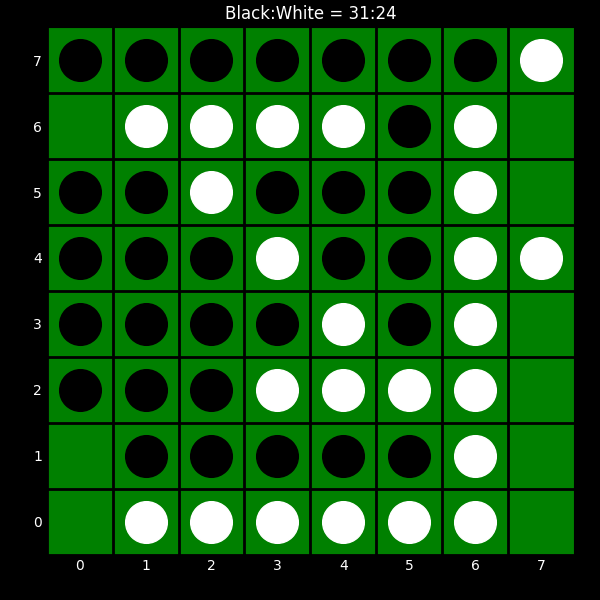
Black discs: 31
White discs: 24